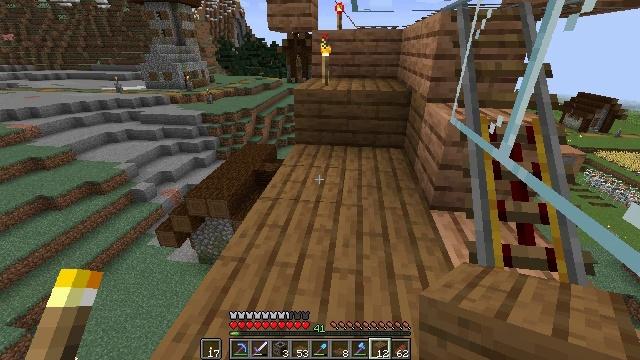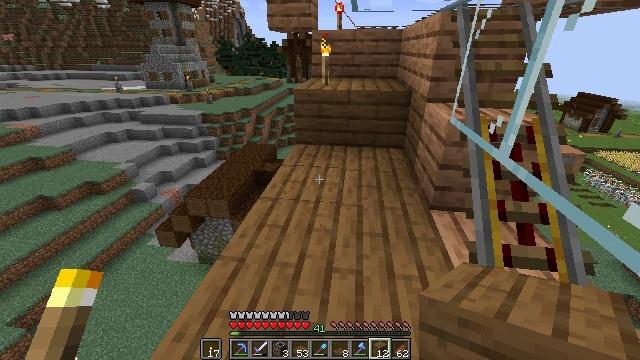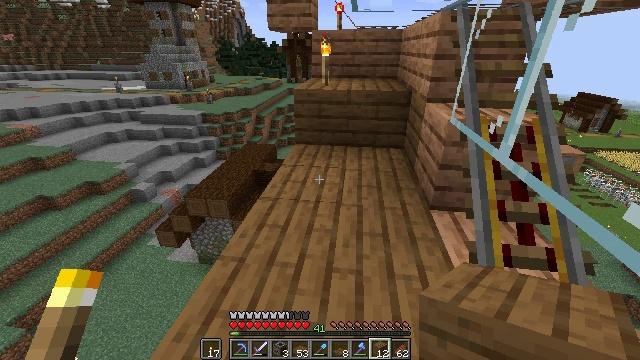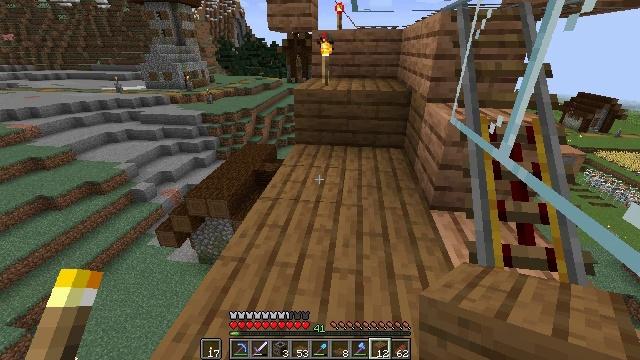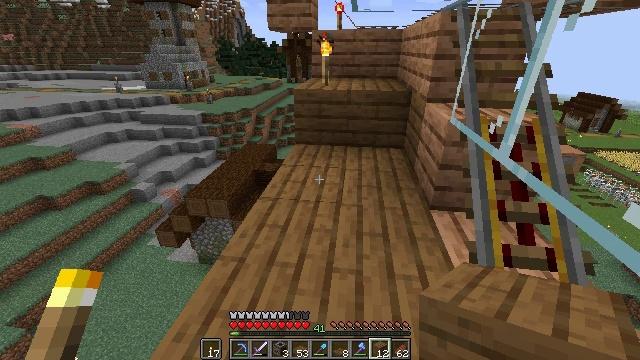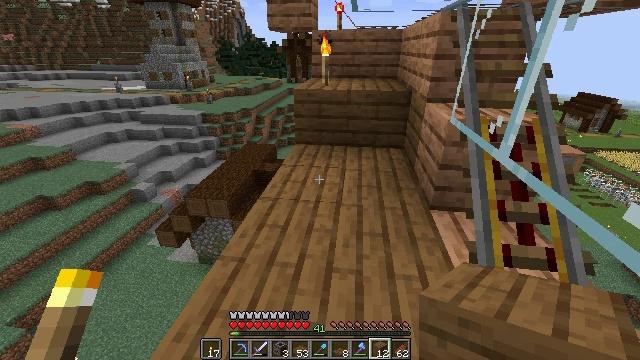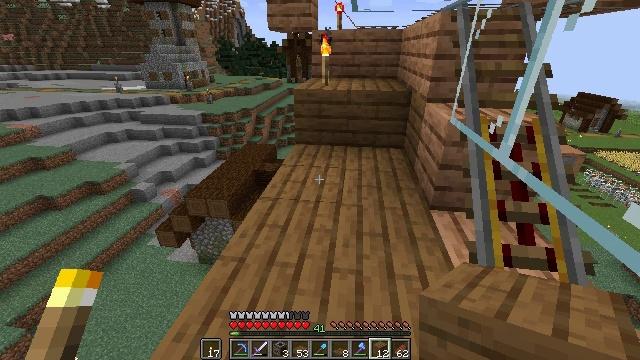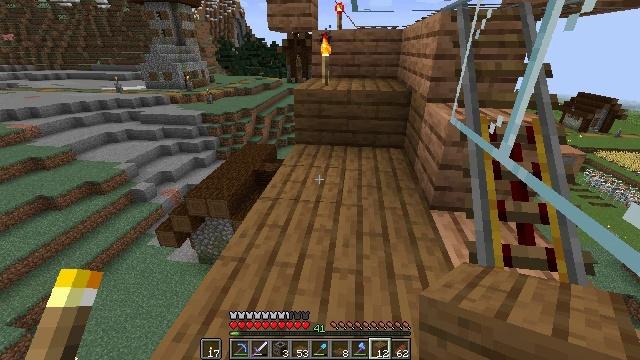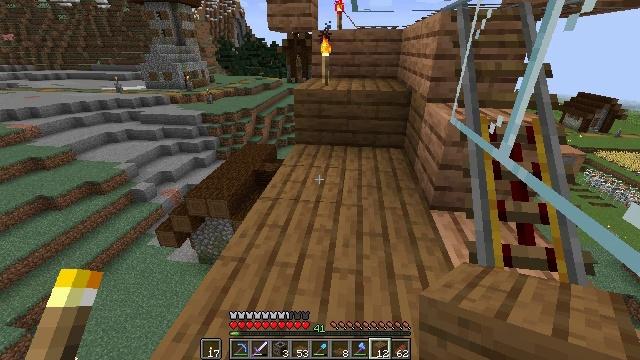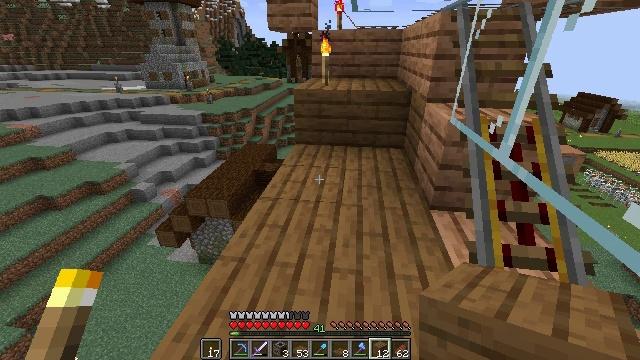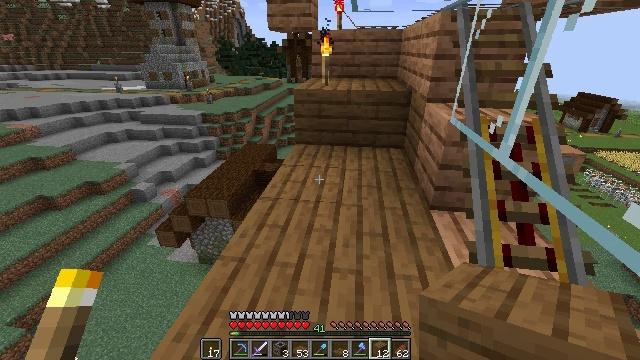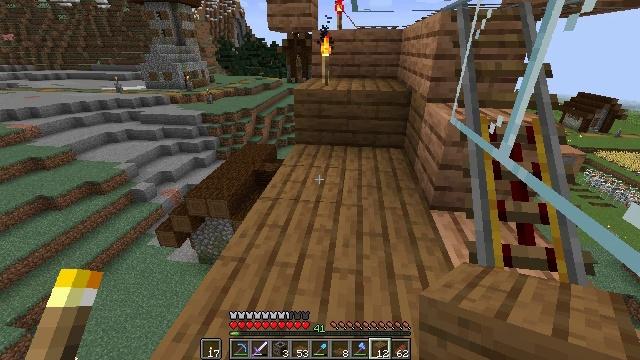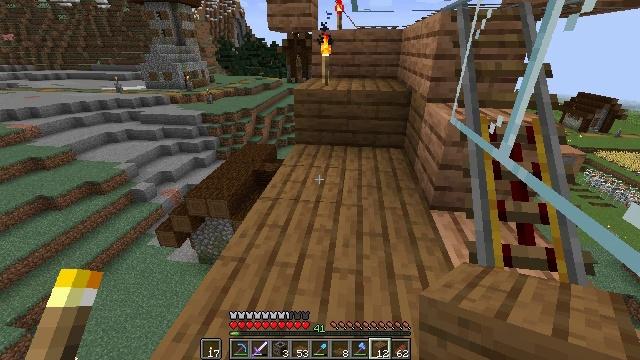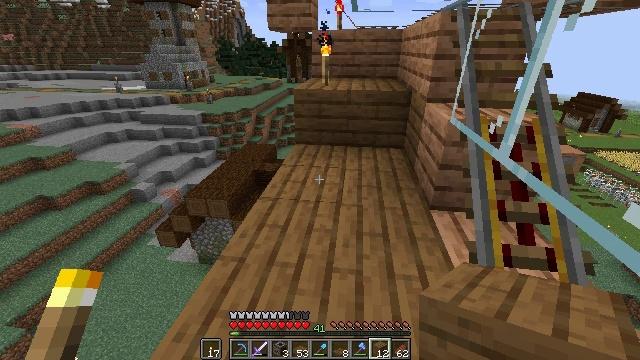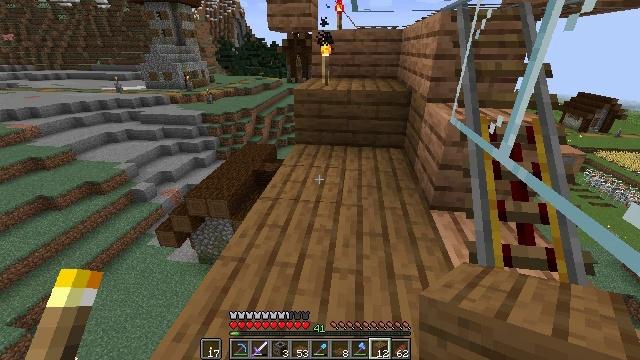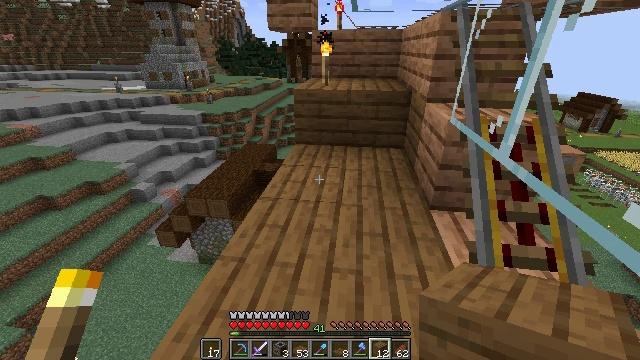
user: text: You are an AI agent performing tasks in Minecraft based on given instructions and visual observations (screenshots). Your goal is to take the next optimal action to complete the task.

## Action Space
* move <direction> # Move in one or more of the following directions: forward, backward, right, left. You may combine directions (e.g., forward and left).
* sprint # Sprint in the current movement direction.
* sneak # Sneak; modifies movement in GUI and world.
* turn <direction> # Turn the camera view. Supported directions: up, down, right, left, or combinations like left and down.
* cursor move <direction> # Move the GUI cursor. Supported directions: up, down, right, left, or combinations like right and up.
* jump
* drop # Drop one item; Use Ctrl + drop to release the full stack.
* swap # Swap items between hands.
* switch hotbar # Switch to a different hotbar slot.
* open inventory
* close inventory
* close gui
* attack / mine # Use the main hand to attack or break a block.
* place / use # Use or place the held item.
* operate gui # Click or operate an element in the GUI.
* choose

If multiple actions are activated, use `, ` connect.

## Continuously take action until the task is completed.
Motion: motion action
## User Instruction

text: Craft a minecart using five iron ingots.
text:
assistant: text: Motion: no_op
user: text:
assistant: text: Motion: no_op
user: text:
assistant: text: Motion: no_op
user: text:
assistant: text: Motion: no_op
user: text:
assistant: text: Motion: no_op
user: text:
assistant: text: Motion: no_op
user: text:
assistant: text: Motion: no_op
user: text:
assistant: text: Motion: no_op
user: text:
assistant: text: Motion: no_op
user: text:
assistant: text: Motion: no_op
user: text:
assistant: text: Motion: no_op
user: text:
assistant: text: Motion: no_op
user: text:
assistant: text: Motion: no_op
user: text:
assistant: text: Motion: no_op
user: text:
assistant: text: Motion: no_op
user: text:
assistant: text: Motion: no_op
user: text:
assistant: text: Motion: no_op
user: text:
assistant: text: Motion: no_op
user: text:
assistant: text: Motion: no_op
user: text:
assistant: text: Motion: no_op
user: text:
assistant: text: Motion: no_op
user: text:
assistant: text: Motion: no_op
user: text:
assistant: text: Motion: no_op
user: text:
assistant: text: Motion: no_op
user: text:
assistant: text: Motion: no_op
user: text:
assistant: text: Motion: no_op
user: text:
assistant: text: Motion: no_op
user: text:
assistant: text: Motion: no_op
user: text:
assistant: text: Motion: no_op
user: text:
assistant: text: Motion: no_op